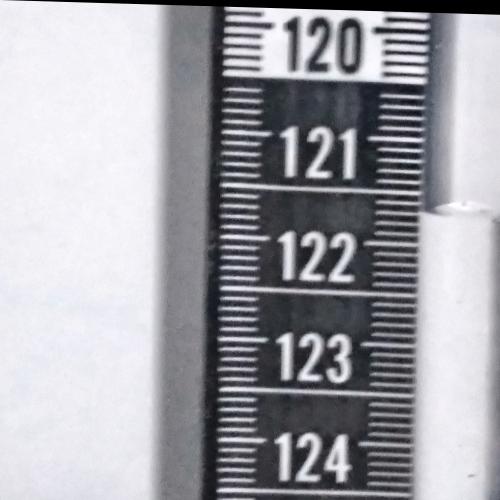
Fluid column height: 121.7 cm